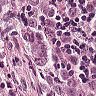
Metastatic tissue present: yes